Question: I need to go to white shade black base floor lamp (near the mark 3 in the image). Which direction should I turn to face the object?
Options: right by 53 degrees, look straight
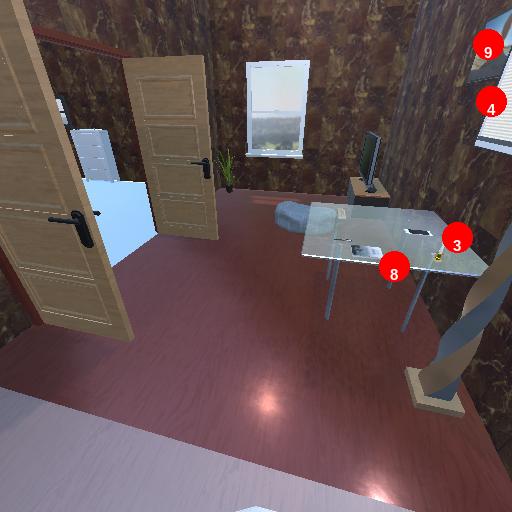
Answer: right by 53 degrees